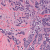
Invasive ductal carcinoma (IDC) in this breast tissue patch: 1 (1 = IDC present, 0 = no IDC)